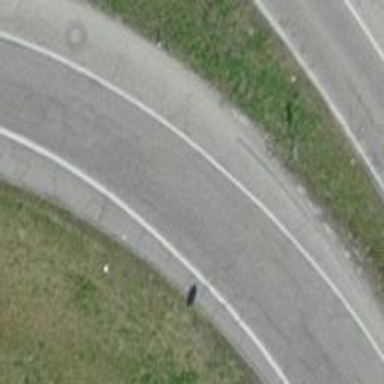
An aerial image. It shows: Asphalt motorway link.